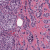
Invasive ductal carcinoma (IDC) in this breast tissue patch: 1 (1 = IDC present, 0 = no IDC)